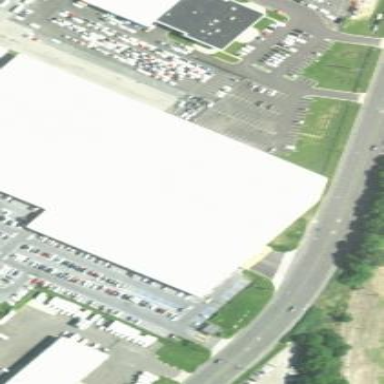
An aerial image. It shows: View of roof of building.